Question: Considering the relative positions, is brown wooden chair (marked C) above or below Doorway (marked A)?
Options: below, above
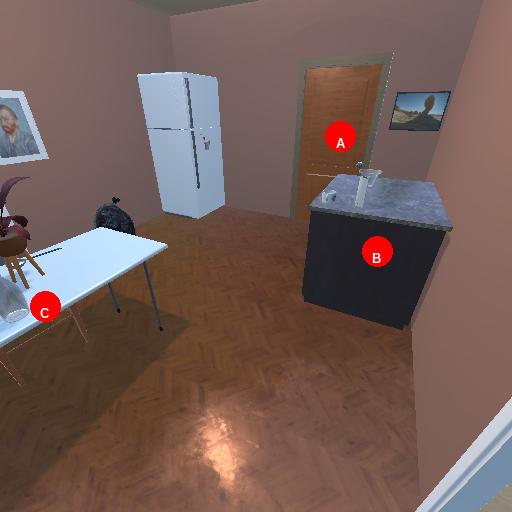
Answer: below